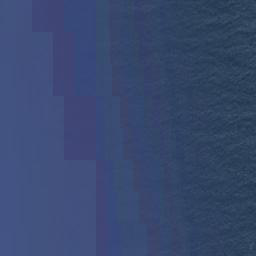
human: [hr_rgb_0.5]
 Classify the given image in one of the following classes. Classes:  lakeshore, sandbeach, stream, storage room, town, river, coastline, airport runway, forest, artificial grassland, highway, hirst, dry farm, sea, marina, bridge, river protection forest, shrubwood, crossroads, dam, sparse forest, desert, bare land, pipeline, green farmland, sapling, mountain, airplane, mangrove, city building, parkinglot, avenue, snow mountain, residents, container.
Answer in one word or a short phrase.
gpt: sea